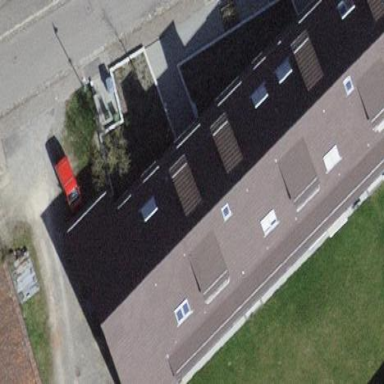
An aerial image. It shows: Gabled roof adorns the apartments building.